RGB frame:
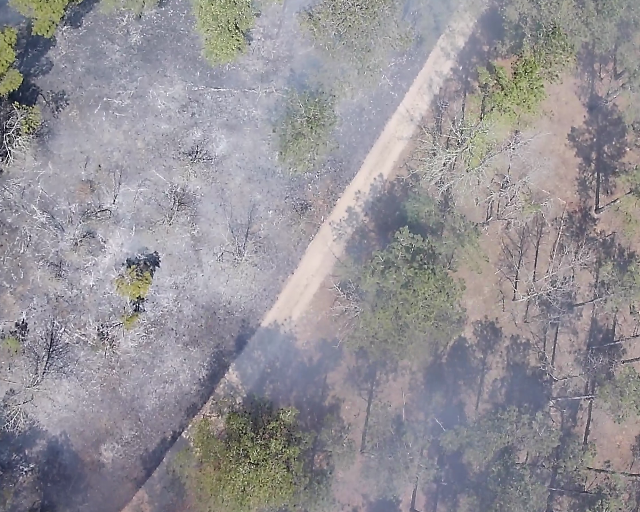
Thermal frame:
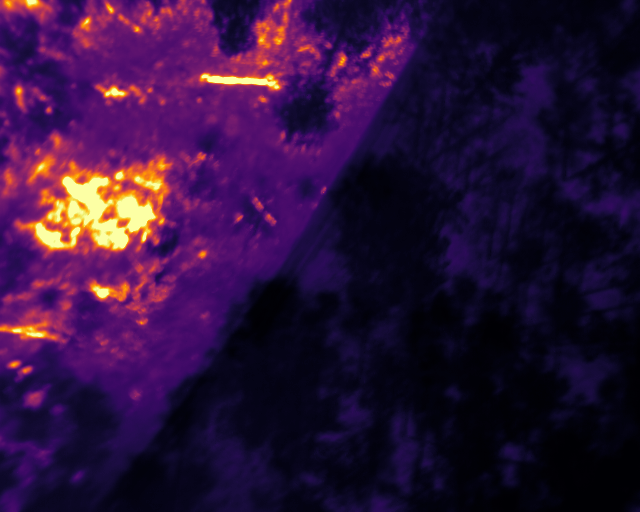
Captured: 2026-02-27 02:42:22
Pixels at or above 80 °C: 29954 (fraction of frame: 0.09141)